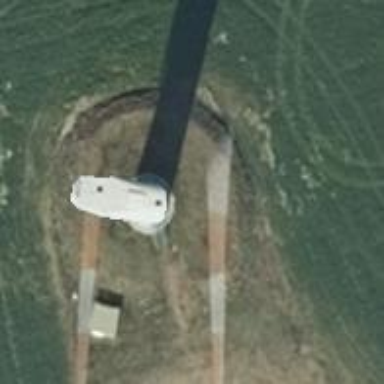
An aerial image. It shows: Wind power generator.